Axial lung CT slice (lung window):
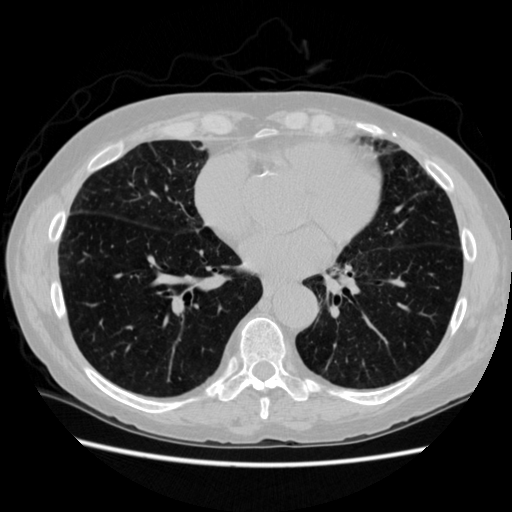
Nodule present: no